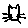
Label: cat